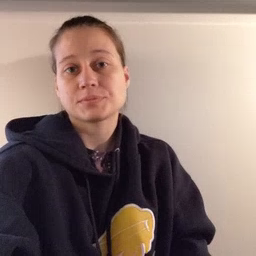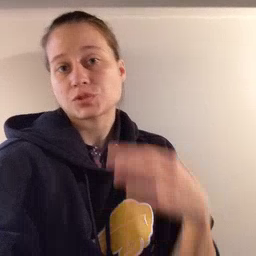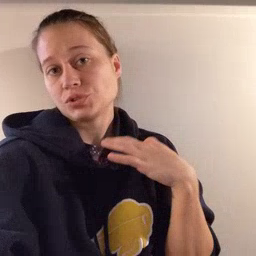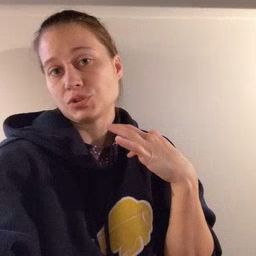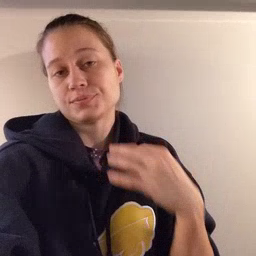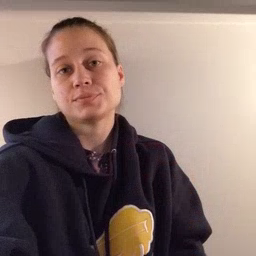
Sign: shirt